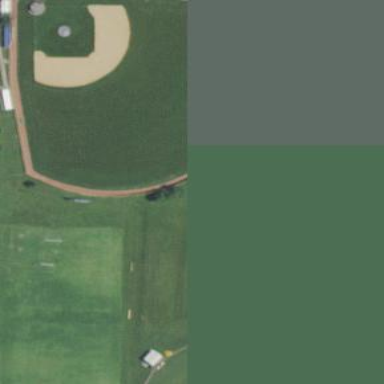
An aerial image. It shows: Baseball pitch for leisure land activities.